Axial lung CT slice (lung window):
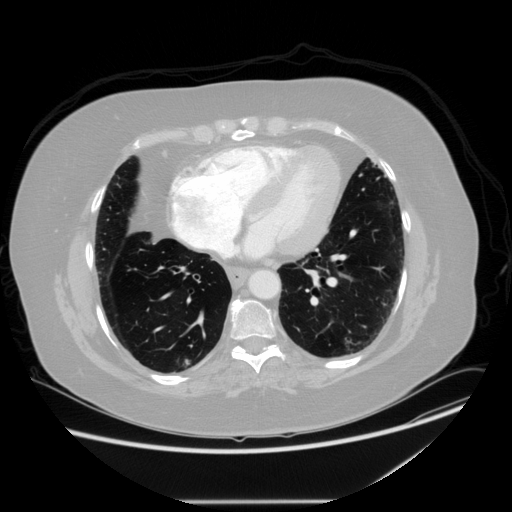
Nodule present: yes
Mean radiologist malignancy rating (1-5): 3.5